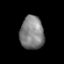
Tissue: prostate
Cell type: T cells
Senescence score: 0.3478
Nuclear area (px): 777
Mean DAPI intensity: 129.453